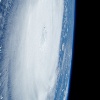
Label: cloud